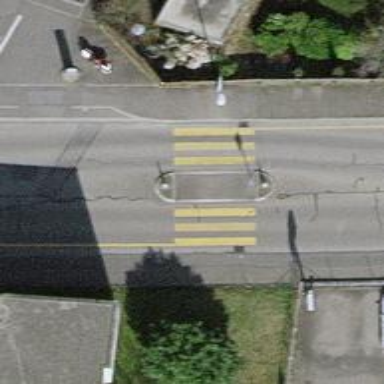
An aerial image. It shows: Uncontrolled crossing with central island on the road.